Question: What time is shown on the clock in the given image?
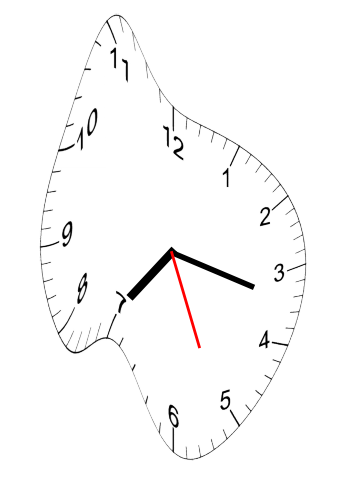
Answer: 07:17:26